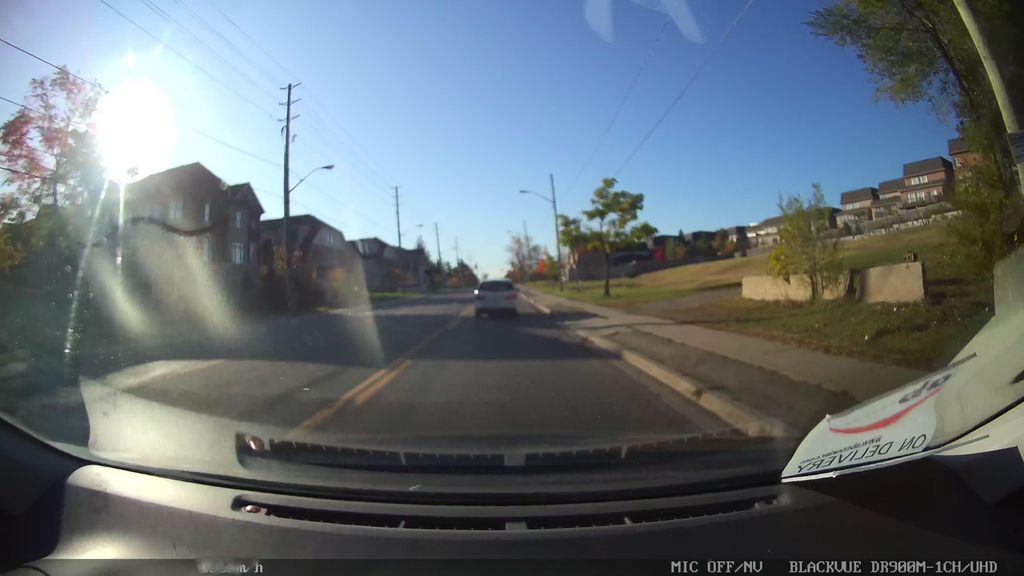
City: toronto